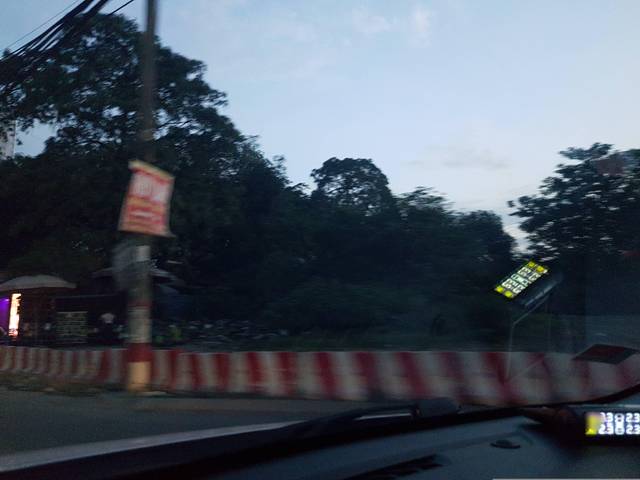
Region: Vietnam
Coordinates: 20.963, 105.797